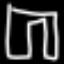
Label: pants